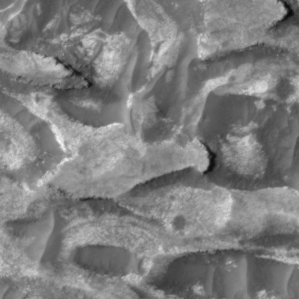
Label: non_frost